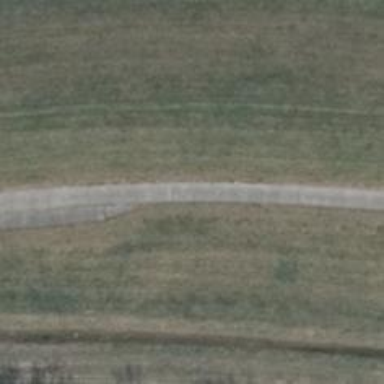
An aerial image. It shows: Concrete track with grade1 tracktype.